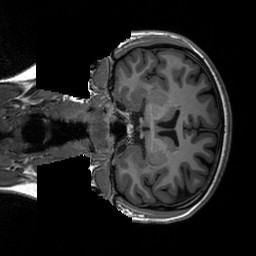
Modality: T1w
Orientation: coronal
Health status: healthy
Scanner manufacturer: siemens
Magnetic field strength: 3 T
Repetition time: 2.3 s
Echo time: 0.00207 s